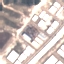
Label: Industrial